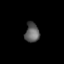
Tissue: skin
Cell type: Endothelial cells
Senescence score: 0.7718
Nuclear area (px): 274
Mean DAPI intensity: 94.201